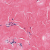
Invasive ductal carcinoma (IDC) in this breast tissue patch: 0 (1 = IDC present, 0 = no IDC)